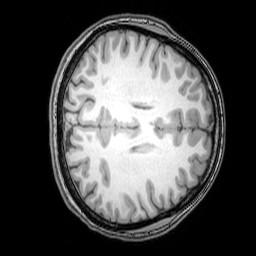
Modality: T1w
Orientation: axial
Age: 24
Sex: female
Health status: healthy
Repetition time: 0.081 s
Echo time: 0.037 s